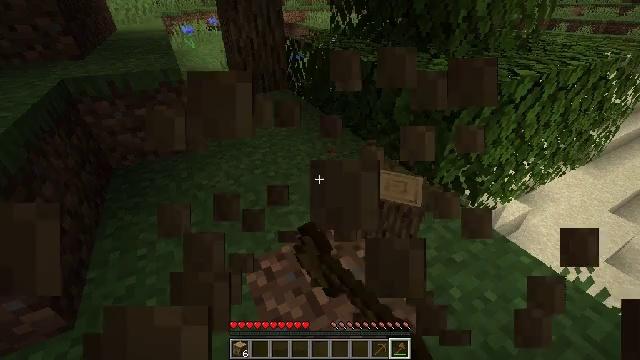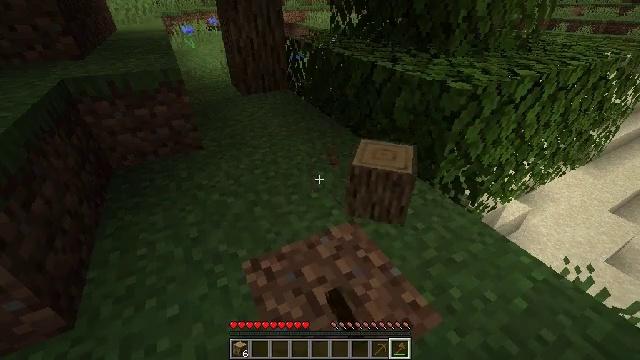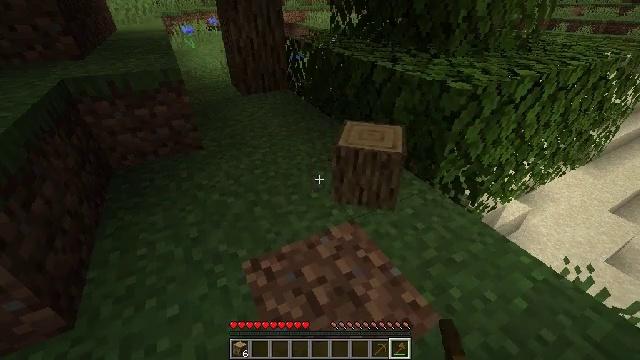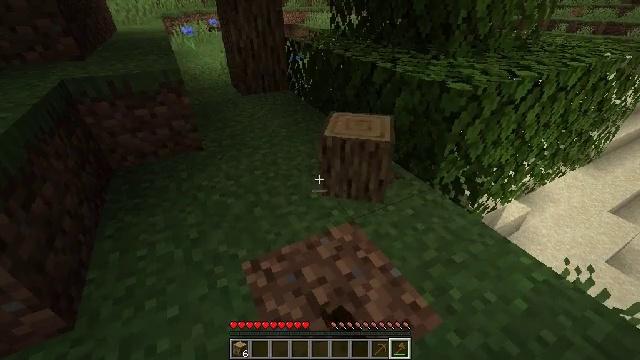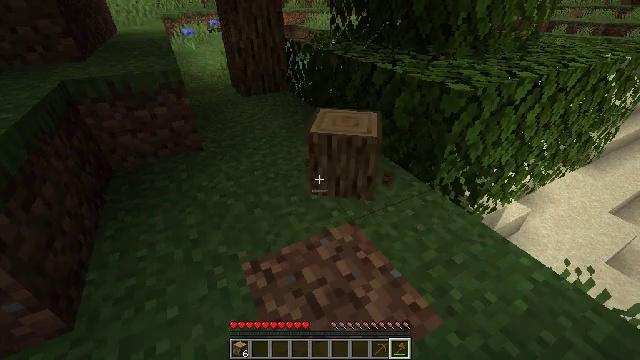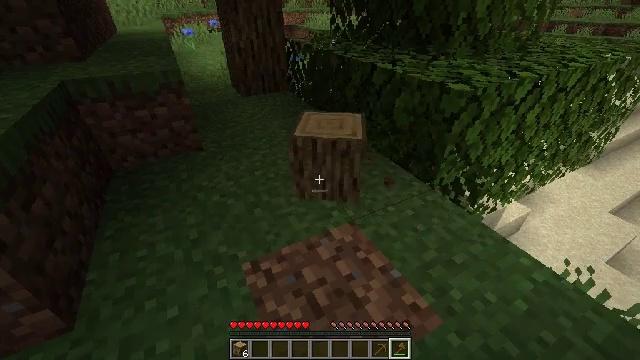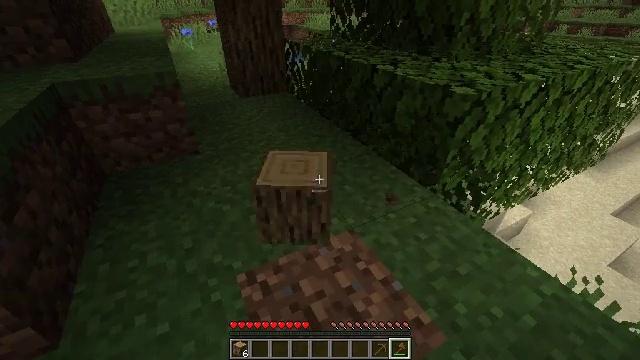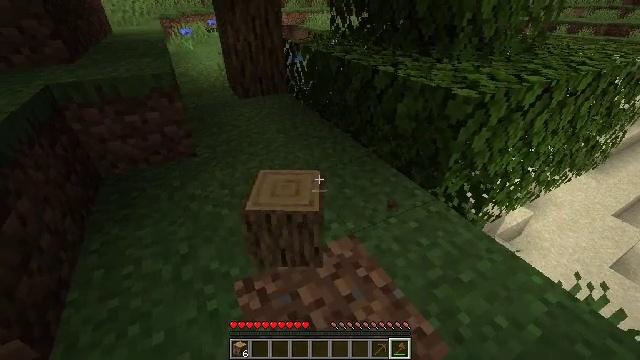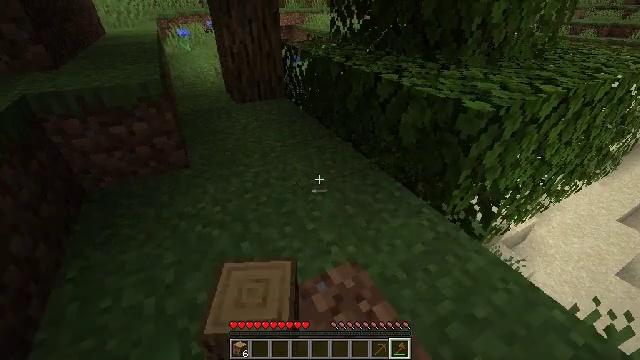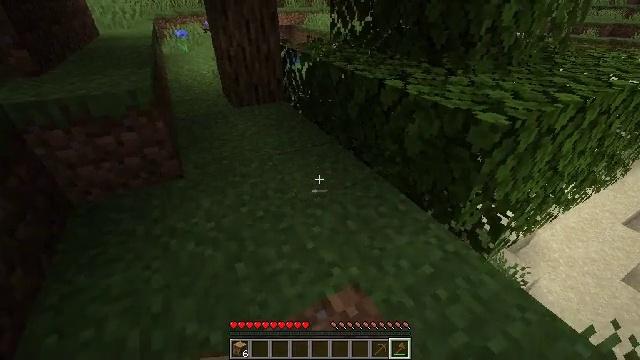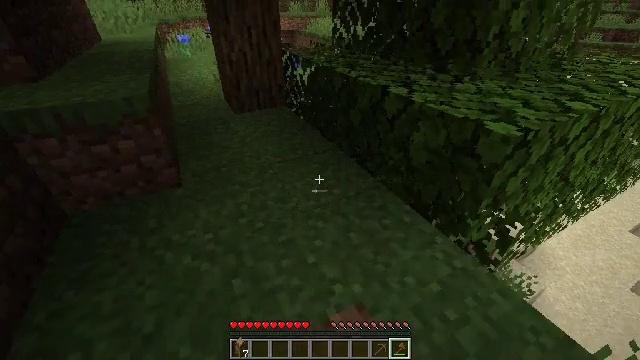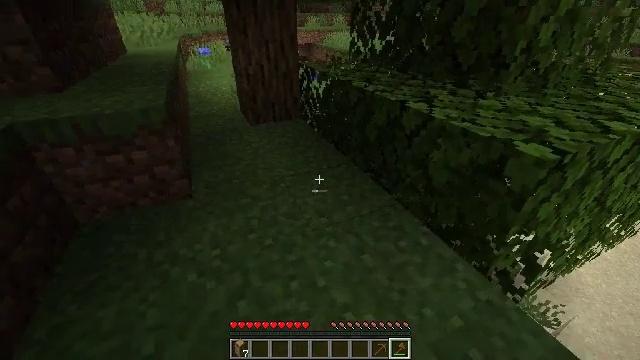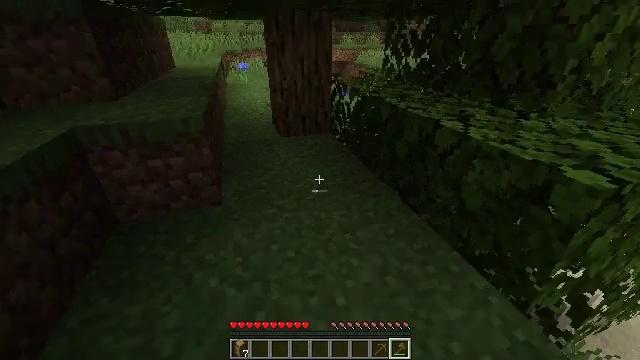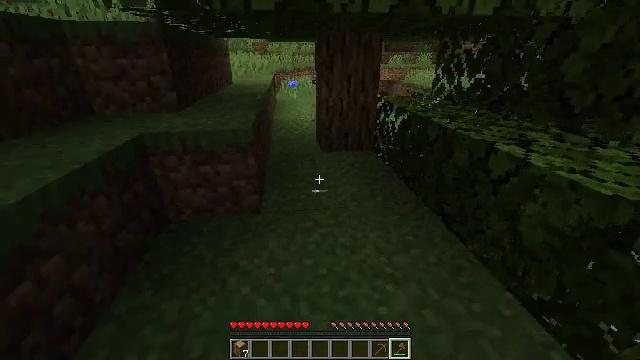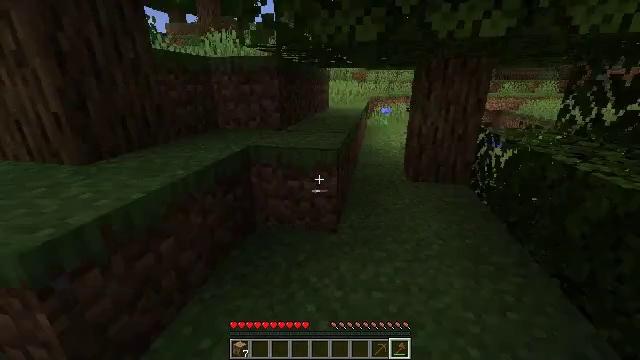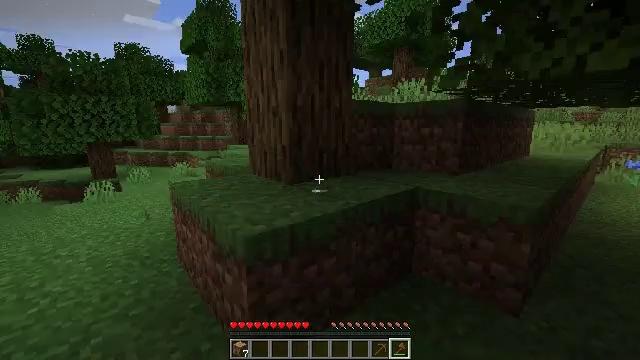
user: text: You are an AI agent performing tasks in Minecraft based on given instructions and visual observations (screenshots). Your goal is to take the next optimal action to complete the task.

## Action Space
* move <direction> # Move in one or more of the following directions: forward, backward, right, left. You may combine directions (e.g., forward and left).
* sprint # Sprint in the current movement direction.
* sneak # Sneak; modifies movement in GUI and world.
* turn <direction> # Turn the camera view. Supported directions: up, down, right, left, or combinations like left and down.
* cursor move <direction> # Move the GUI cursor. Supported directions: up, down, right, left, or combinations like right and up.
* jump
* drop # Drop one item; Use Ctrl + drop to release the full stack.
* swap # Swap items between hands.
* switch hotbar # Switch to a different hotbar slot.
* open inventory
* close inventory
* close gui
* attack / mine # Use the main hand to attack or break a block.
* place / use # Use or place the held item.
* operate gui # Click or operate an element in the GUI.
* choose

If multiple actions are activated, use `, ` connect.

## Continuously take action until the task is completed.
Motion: motion action
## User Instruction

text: Mine block crafting table.
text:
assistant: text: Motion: attack / mine
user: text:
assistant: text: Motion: attack / mine
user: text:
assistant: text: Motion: no_op
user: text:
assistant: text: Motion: no_op
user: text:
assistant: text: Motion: no_op
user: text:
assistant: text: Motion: move forward
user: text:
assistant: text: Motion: move forward
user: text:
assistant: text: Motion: move forward
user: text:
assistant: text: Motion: move forward
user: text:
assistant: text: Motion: no_op
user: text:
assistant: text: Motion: turn left and up
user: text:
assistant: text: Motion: turn left and up
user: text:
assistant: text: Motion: turn left and up
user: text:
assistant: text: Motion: turn left and up
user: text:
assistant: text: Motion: turn left and up
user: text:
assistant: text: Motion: turn left and up
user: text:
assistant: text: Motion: turn left
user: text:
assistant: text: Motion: no_op
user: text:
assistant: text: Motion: no_op
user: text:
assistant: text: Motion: turn up
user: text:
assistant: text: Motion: turn left and up
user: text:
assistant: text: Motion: move forward, turn left and down
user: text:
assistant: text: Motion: move forward, turn left and down
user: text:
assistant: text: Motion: move forward, turn left and down
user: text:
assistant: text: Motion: move forward, turn left and down
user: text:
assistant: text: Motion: move forward, turn left
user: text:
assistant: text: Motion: turn left
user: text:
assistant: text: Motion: turn left
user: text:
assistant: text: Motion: move forward, turn left and down
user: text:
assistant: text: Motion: move forward, turn left and down